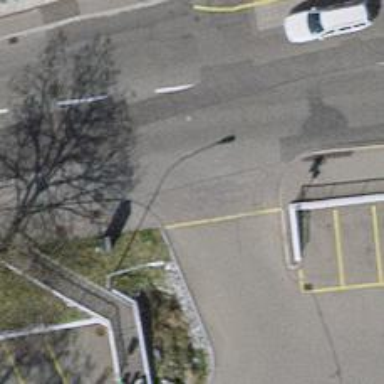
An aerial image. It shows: Unmarked crossing with traffic calming table.